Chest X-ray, PA view. Patient: 66 years old, sex M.
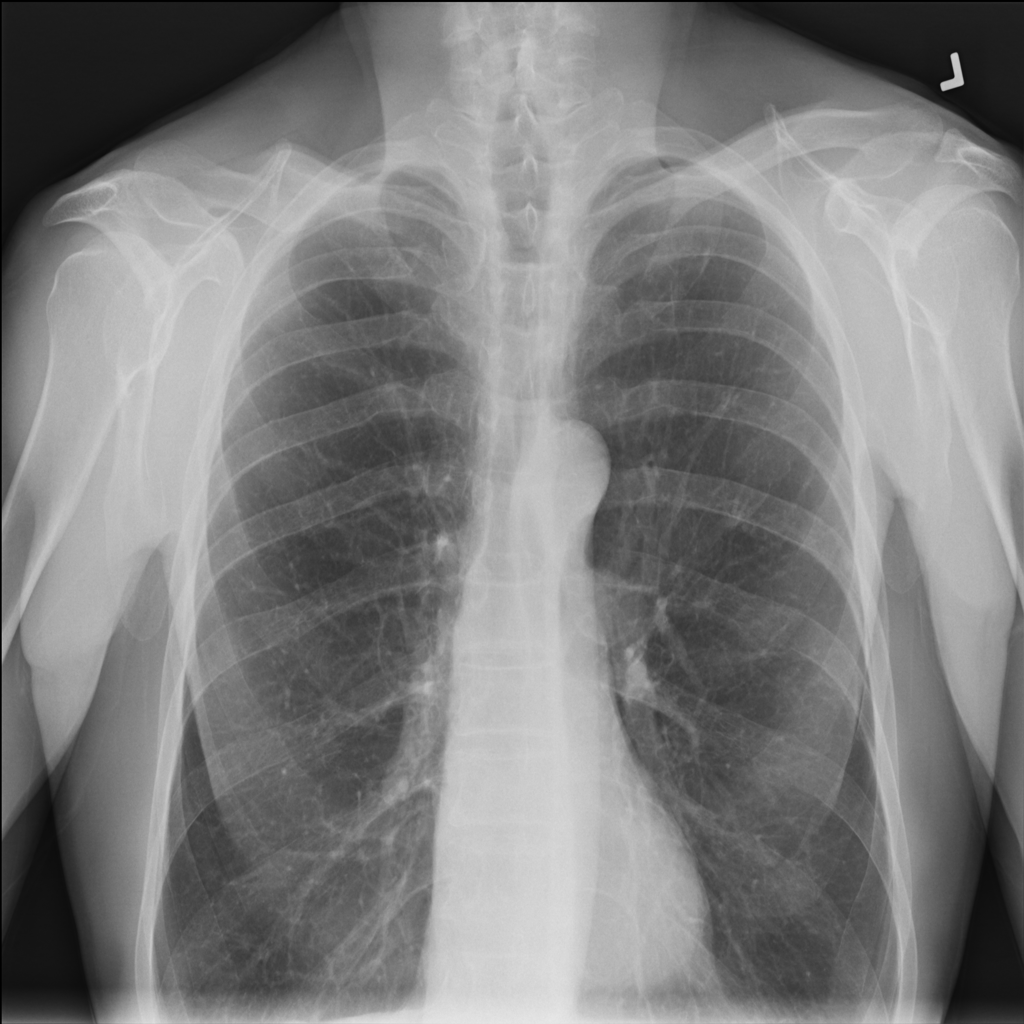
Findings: No Finding